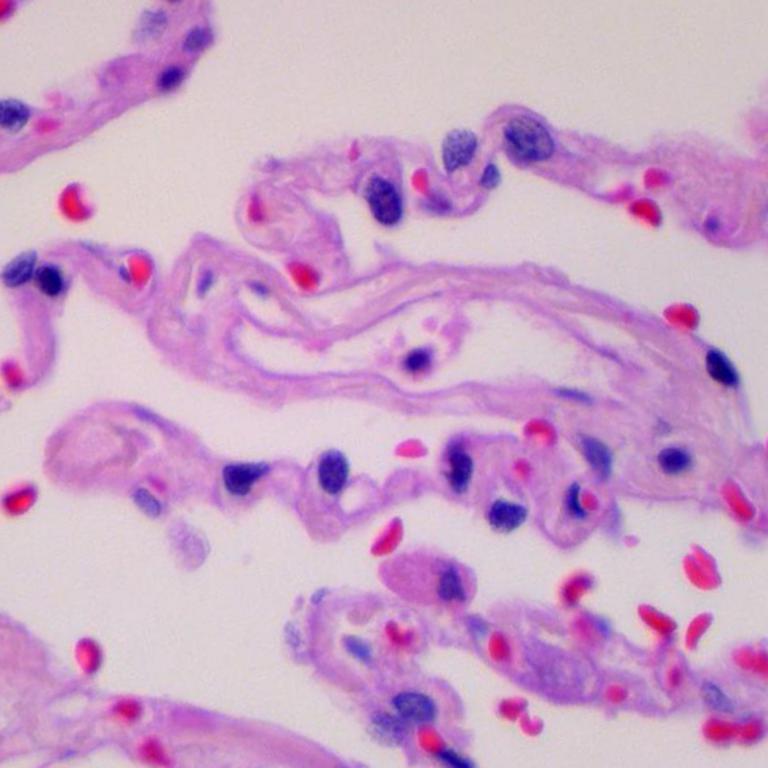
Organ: lung
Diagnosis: benign